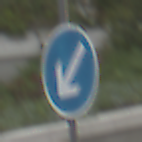
Verkehrszeichen: VorgeschriebeneVorbeifahrtLinks
Umgebung: Outdoor, Urban
Tageszeit: Midday
Wetter: Overcast
Licht: Natural
Jahreszeit: NotSpecified
Kontrast: LowContrast